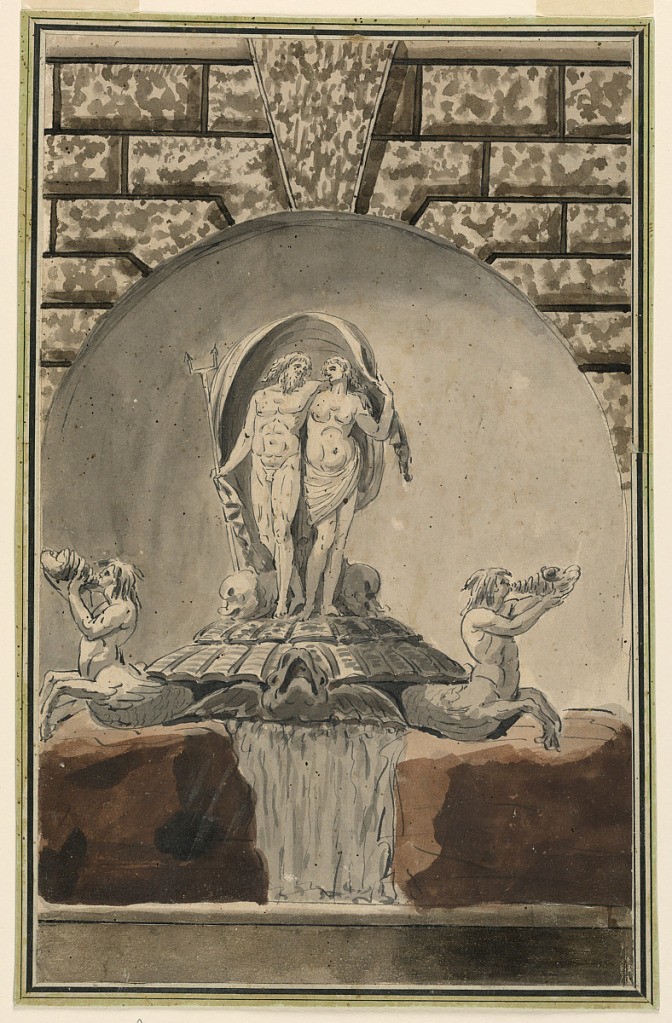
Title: Elevation of a Fountain
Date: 1820–1850
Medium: Pen and black ink with gray and brown wash on off-white paper on secondary paper support
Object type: Drawing
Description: A rusticated wall with a keystone frames a niche with a fountain of Poseidon and Amphitrite standing on a rocky plateau with dolphins at their feet. Below, two mermen blow on conch shells.